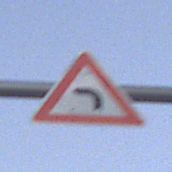
Verkehrszeichen: KurveLinks
Umgebung: Outdoor, RoadRail
Tageszeit: SunriseSunset
Wetter: PartlyCloudy
Licht: Natural
Jahreszeit: NotSpecified
Kontrast: LowContrast